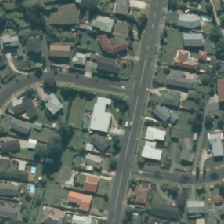
Land cover: urban_build_up